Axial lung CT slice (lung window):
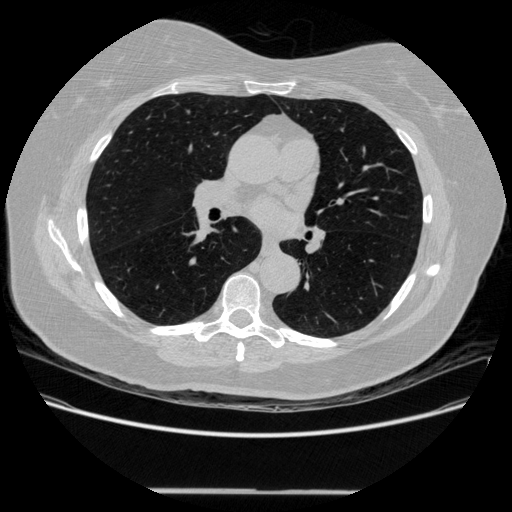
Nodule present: no